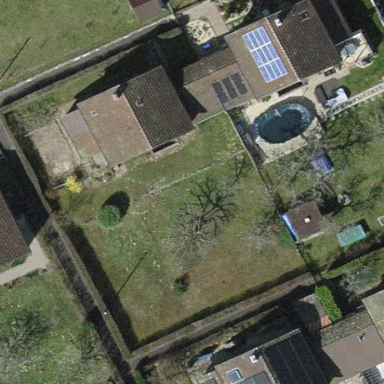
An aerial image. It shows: Semi-detached house.